Question: I am having a hard time getting multiple views to work against 1 viewmodel. I have read <URL> without getting much out of it, and have tried countless things in the process.
Just to take a simple example. Say I have a ViewModel for People residing in ShellViewModel, which basically contains a list of Person-objects. I want to display them in two different ways in my application.

What is the correct way to name the Views in this case, and how do I display both views in ShellView?
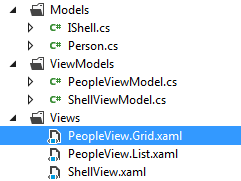
Answer: Anders is correct, there are a number of default conventions for 'Caliburn.Micro', one of them will locate and display '<RootNS>.Views.[<ChildNS>].<ViewTypeName>' for '<RootNS>.ViewModels.[<ChildNS>].<ViewModelTypeName>'.
In your case, for a single 'View' (assuming the classes reside in namespaces derived from the folders):
'<RootNS>.Views.PeopleView' would by located and displayed for '<RootNS>.ViewModels.PeopleViewModel'.
For multiple views over the same viewmodel, the convention is that views of format '<EntityName>.<Context>' are displayed for viewmodels of format '<EntityName>[<ViewSuffix>]ViewModel':
From your example, you could create a new folder named 'People', and inside it, create your views named 'Grid' and 'List'.
Your namespaces become '<RootNS>.Views.People.Grid' and '<RootNS>.Views.People.List' and, should then be located and displayed for '<RootNS>.ViewModels.PeopleViewModel'.
You typically then display the 'Views' in something like a 'ContentControl', choosing the 'View' you want to display by setting the 'cal:View.Context' property. You'll either hard code the name, if the context isn't going to change in that particular control, or bind to a property which describes what state the 'ViewModel' should be displayed as.
e.g.
'''
<ContentControl cal:View.Model="{Binding Path=ActiveItem}"
cal:View.Context="List" />
'''
See the <URL> section.